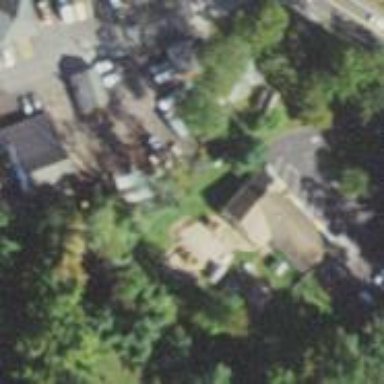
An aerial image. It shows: Kindergarten.